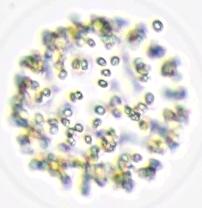
Label: Phaeocystis